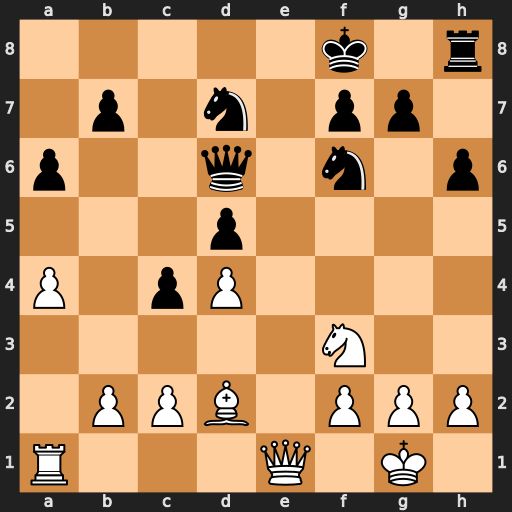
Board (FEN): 5k1r/1p1n1pp1/p2q1n1p/3p4/P1pP4/5N2/1PPB1PPP/R3Q1K1
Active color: w
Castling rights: -
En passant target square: -
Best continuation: Bb4 Qxb4 Qxb4+